Chest X-ray:
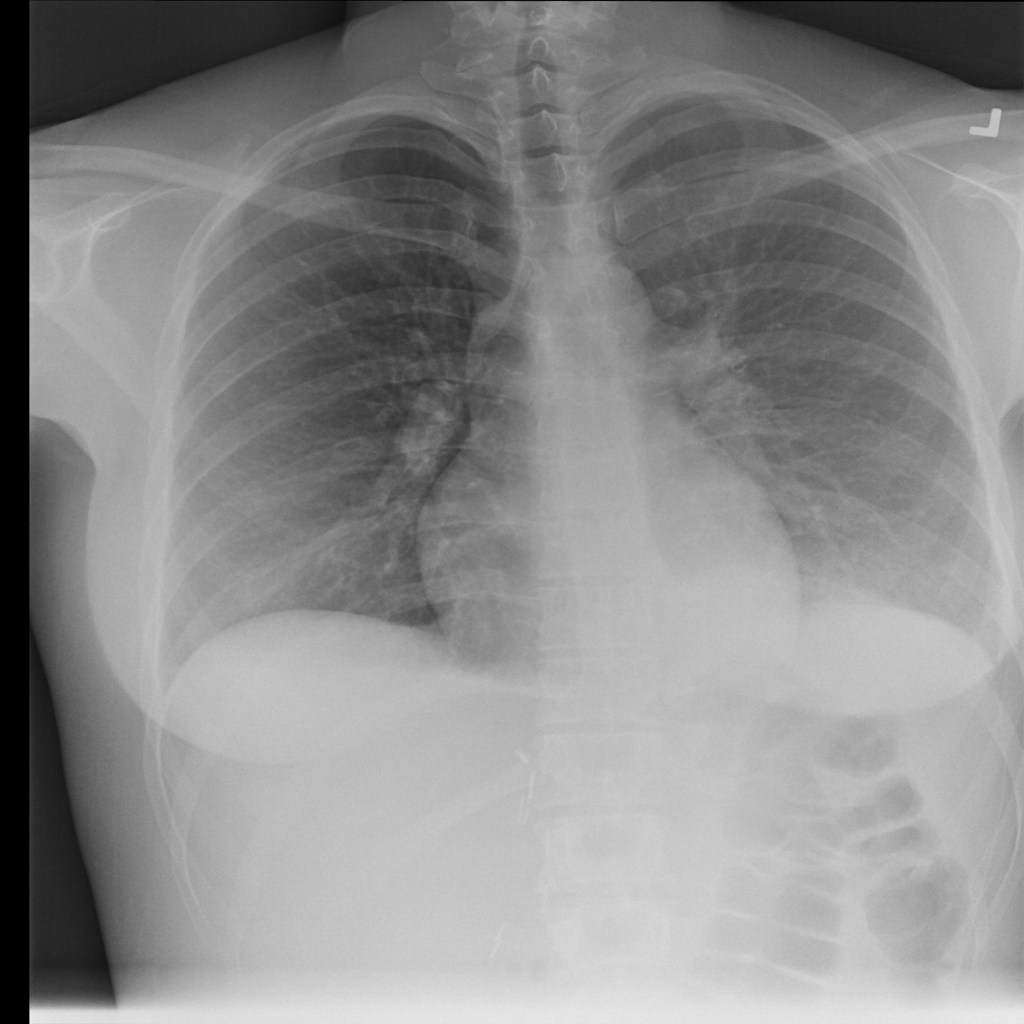
Findings: Consolidation, Effusion
No abnormal finding: no